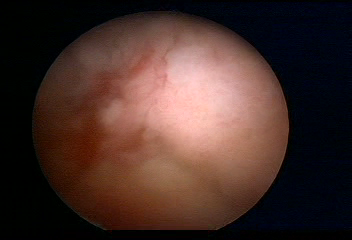
Modality: WLC
Class: Malignant
Subclass: LowGradePapillary
Lesion: L1
Stage: Ta
Morphology: Papillary
Bladder cancer association: Yes
Annotated structures: Tumor